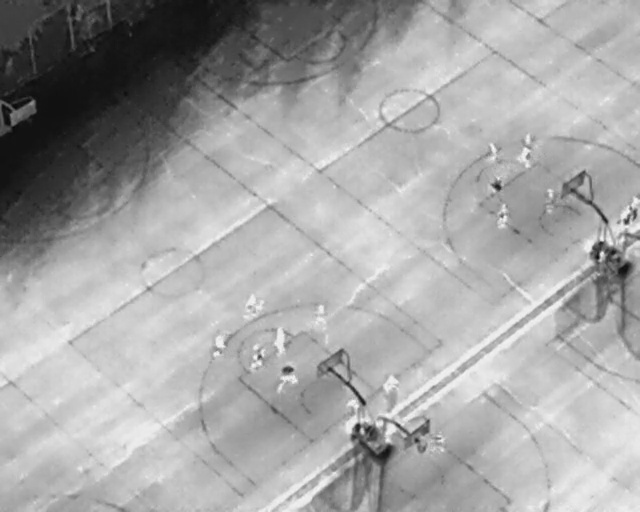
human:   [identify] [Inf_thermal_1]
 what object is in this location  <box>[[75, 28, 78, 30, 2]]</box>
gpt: <ref>1 medium person at the top right</ref>